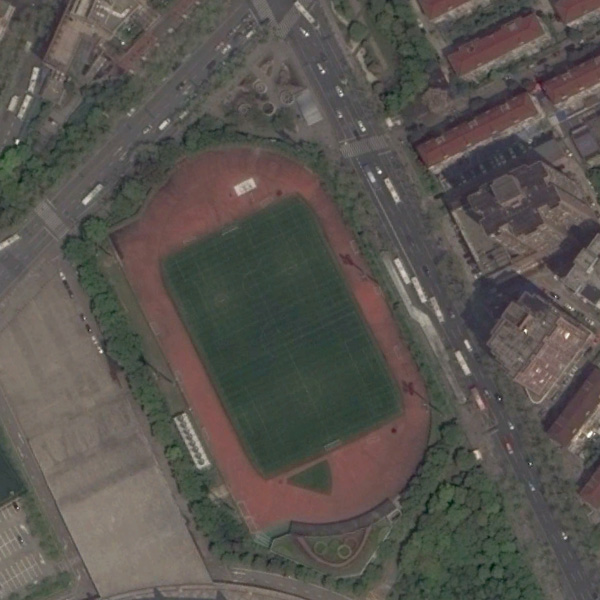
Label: Playground